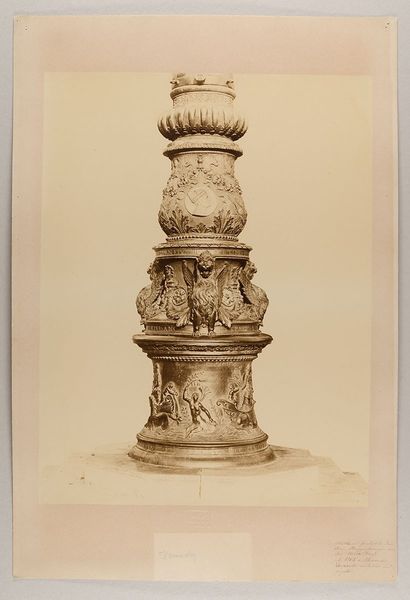
Titel: Venezia - Uno dei tre Pili di Bronzo della Piazza di S. Marco
Künstler: Carlo Naya
Standort: Hamburg
Institution: Museum für Kunst und Gewerbe Hamburg
Schlagwörter: stadt, skulptur, ort, dorf, plastik, foto, fotografie, photographie, stadtansicht, photo, karton, kunstgewerbe, details, piazza, markusplatz, albumin, bildhauerkunst, san, lichtbild, flaggenmast, marco, bildwerke, angewandte und bildende kunst, hessische systematik, schwarzweißpositivverfahren, silbersalzverfahren, schwarzweißfotografie, reproduktionsfotografie, kunstreproduktion, reproduktionsphotographie, straßen, plätze, albuminpapier